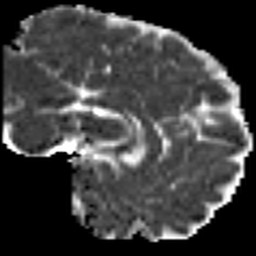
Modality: MD
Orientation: sagittal
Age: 26
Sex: male
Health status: ill
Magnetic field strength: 3 T
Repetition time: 8.4 s
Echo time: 0.0926 s